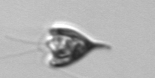
Label: Pyramimonas_longicauda